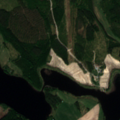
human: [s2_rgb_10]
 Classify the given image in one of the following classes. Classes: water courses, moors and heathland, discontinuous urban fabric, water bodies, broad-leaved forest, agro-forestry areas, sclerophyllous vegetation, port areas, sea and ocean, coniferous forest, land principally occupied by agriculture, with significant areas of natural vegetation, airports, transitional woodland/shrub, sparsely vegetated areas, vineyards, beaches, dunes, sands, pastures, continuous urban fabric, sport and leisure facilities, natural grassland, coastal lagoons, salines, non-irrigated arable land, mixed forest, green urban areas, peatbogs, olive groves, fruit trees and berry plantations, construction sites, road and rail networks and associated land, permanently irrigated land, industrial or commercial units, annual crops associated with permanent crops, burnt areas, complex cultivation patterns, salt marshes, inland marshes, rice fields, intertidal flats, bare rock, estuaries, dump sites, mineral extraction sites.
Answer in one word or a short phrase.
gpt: land principally occupied by agriculture, with significant areas of natural vegetation, mixed forest, transitional woodland/shrub, water bodies